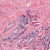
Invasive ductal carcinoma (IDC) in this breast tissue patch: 0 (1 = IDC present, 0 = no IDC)